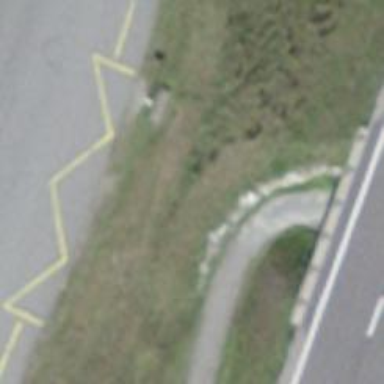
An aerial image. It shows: Bus stop with platform for public transport.